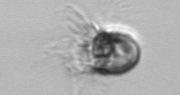
Label: Balanion